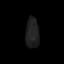
Tissue: skin
Cell type: Epithelial cells
Senescence score: 0.2394
Nuclear area (px): 396
Mean DAPI intensity: 32.02